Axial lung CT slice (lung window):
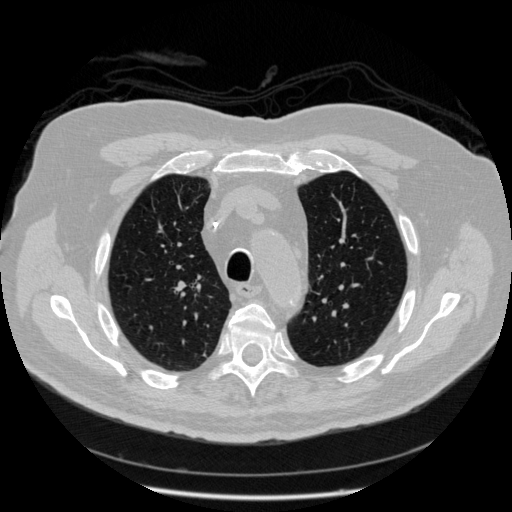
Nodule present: no